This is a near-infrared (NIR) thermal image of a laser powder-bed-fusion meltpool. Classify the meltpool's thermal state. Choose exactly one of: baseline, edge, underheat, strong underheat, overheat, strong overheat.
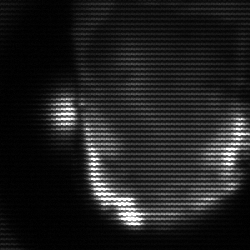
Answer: baseline